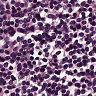
Metastatic tissue present: no